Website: apple
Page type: billing-address
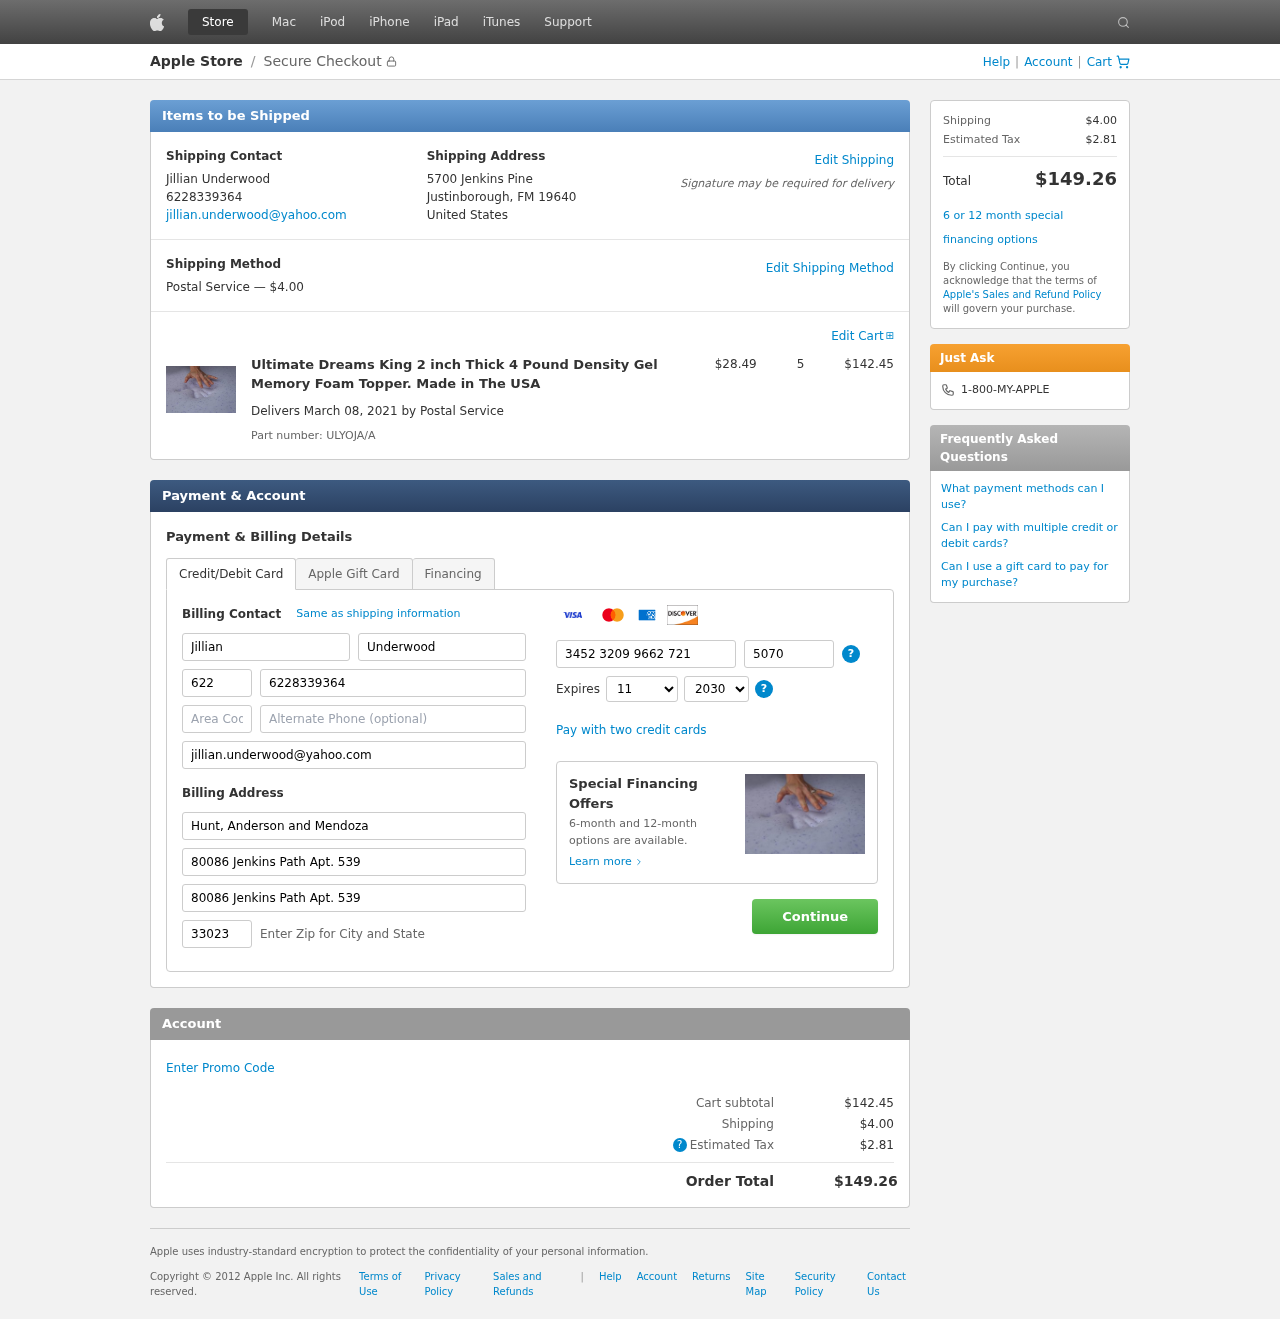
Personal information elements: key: PII_CARD_CVV
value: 5070
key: PII_CARD_EXPIRY_MONTH
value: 11
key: PII_CARD_EXPIRY_YEAR
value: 30
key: PII_CARD_NUMBER
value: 3452 3209 9662 721
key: PII_CITY_STATE_ZIP
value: Justinborough, FM 19640
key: PII_COMPANY
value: Hunt, Anderson and Mendoza
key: PII_COUNTRY
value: United States
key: PII_EMAIL
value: jillian.underwood@yahoo.com
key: PII_FIRSTNAME
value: Jillian
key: PII_FULLNAME
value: Jillian Underwood
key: PII_LASTNAME
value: Underwood
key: PII_PHONE
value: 6228339364
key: PII_PHONE_AREA
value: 622
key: PII_POSTCODE2
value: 33023
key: PII_STREET
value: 5700 Jenkins Pine
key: PII_STREET2
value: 80086 Jenkins Path Apt. 539
Product elements: key: PRODUCT1_NAME
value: Ultimate Dreams King 2 inch Thick 4 Pound Density Gel Memory Foam Topper. Made in The USA
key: PRODUCT1_PRICE
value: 28.49
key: PRODUCT1_QUANTITY
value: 5
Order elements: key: ORDER_SHIPPING_COST
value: $4.00
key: ORDER_SUBTOTAL
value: $142.45
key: ORDER_DELIVERY_DATE
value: March 08, 2021
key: ORDER_PART_NUMBER
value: ULYOJA/A
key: ORDER_TAX
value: $2.81
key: ORDER_TOTAL
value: $149.26